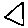
Label: triangle